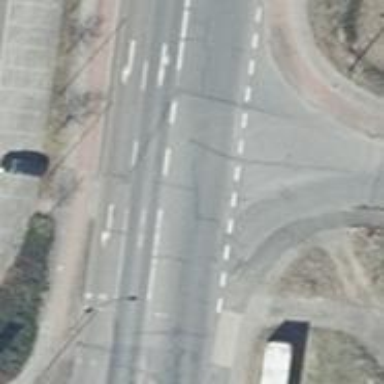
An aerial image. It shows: Tertiary road with asphalt surface.